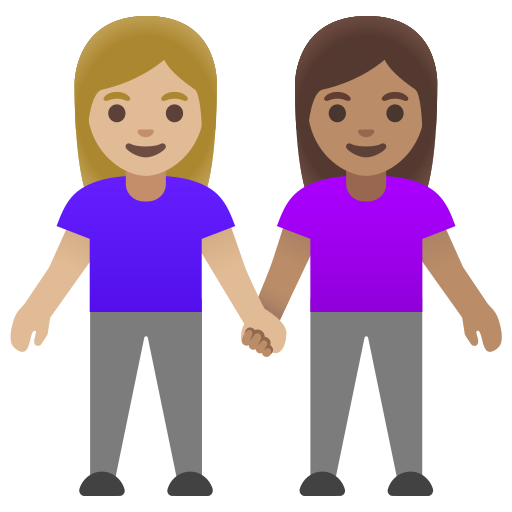
Emoji: 👩🏼‍🤝‍👩🏽